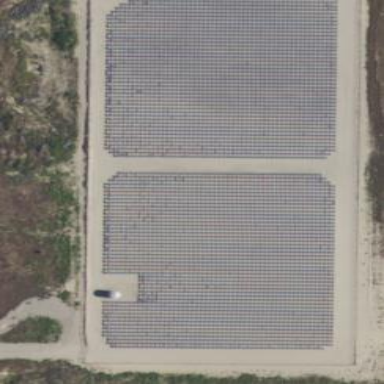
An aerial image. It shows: Solar power plant with photovoltaic technology. The plant generates electricity and is enclosed by fence.